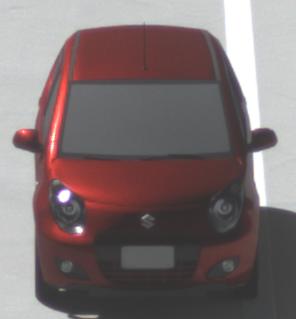
Make: Suzuki
Model: Alto 1.0
Detailed model: Alto (V)
Model produced from: 2011/02
Model produced until: 2011/03
Doors: 5
Color: red
Road condition: dry road
Daytime: midday
Contrast: high contrast